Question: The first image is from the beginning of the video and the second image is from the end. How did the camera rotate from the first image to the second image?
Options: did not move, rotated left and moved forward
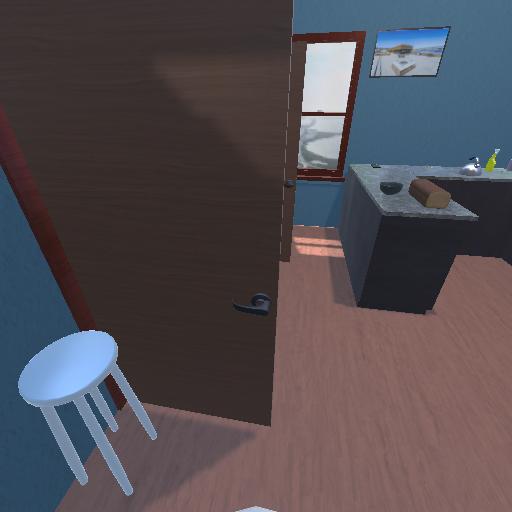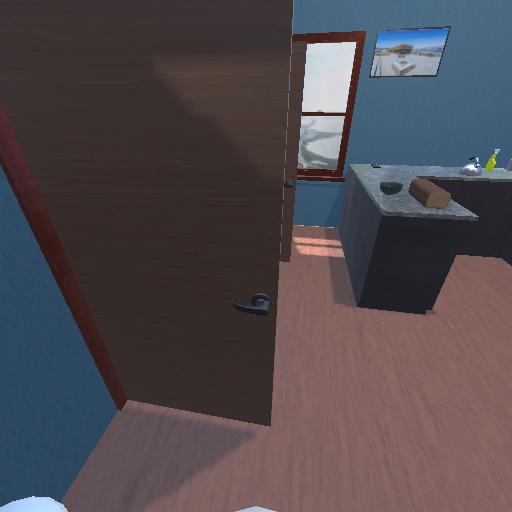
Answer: did not move